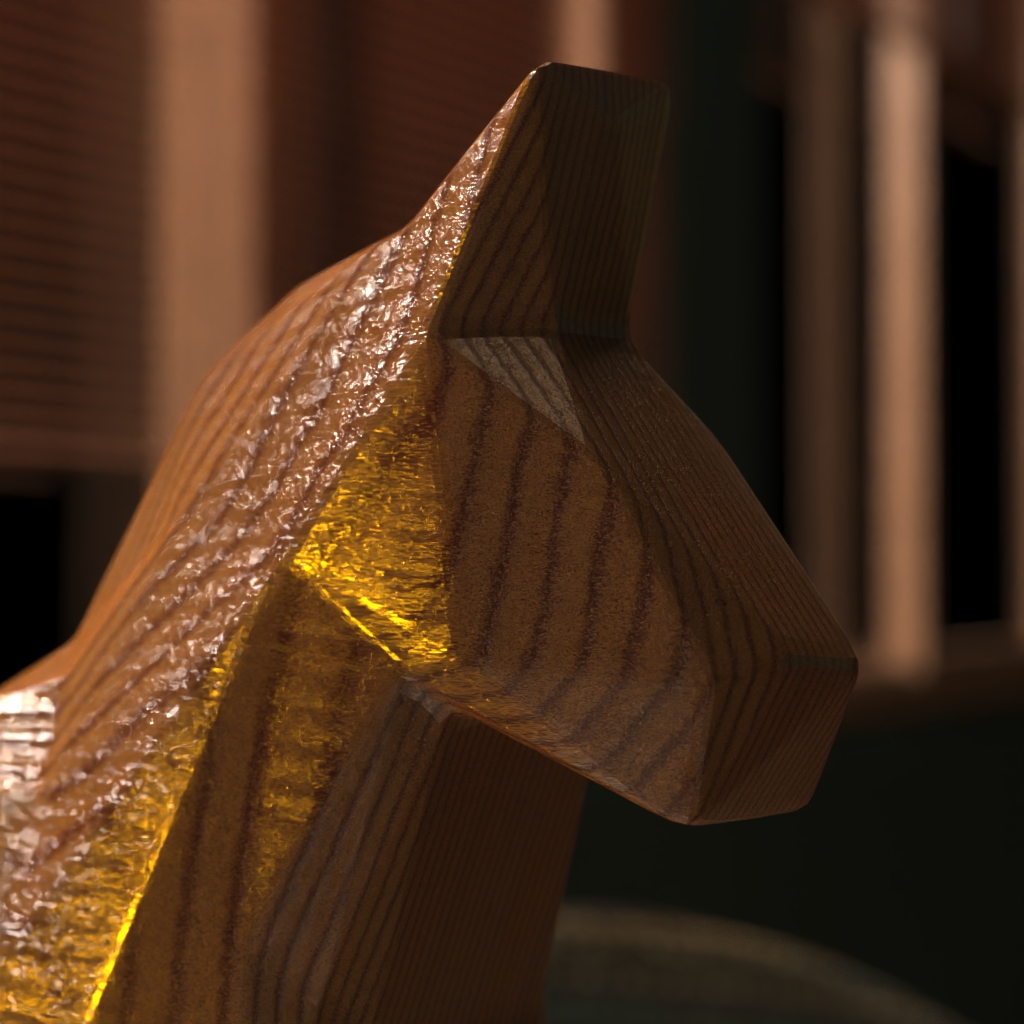
A high quality rendering of a dalahest_oak dalecarlian horse figurine made of varnished dark oak standing on a wooden table in an a sunset landscape with sunset lighting,close-up shot of the head right side, close-up, 100 mm, f 16, bokeh